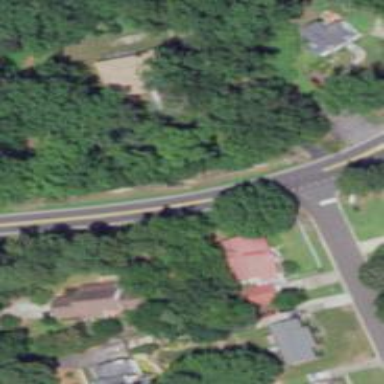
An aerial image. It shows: Turning loop on the road.